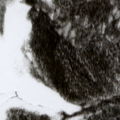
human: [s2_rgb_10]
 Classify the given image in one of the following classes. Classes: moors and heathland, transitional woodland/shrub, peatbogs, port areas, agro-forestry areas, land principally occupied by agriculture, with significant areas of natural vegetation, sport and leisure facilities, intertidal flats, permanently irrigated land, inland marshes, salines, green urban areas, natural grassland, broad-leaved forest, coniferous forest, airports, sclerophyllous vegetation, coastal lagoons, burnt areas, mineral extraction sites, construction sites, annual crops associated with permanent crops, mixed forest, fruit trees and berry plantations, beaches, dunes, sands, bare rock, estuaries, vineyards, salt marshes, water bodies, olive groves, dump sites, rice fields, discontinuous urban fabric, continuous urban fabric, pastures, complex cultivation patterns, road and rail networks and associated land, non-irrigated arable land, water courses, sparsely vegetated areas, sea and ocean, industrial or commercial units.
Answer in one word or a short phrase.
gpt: coniferous forest, peatbogs